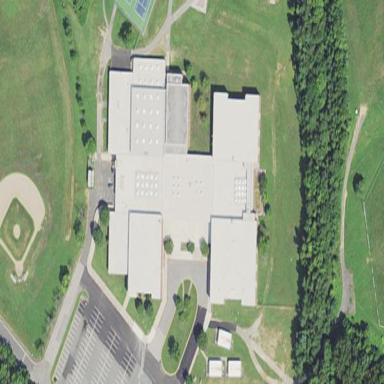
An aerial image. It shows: School building.